Question: We recently launched an update to an iPhone application. While our push notifications were working perfectly in ad-hoc, we've moved to live and they are no longer registering.
Looking at a live device log, we're seeing this:
Now if you check on the internet or other stack-overflow conversations, there is a very common answer to this that the provisioning profile did not have "aps-environment" set as "production" correctly and the profile needs regenerating. However, this does not appear to be our issue as the binary clearly indicates it is in production aps environment. See details from the App Store Binary Details below:

So we are a bit lost for what the problem could be. Given this information, as well as numerous checks I have done on my side, the profile and code signing appear to be correct and I can't find any other solutions to this online at the moment.
Thanks in advance for your help.
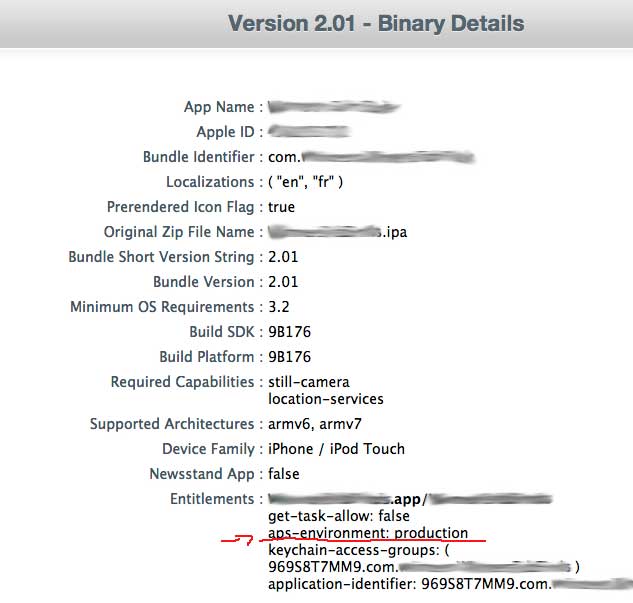
Answer: So this problem worked itself out in the span of 3 hours; it must have been a server propagations issue.
: If your app JUST went live and the notifications aren't registering and you are certain that the aps-environment is set correctly, wait a few hours prior to concluding that the app has an issue.
Our app was launched in the Canadian iTunes Store only and the push notification registration issue resolved itself within a 3 hour period.
If anyone in the future can explain why this happens or add more detail to this, I'll gladly accept their answer.